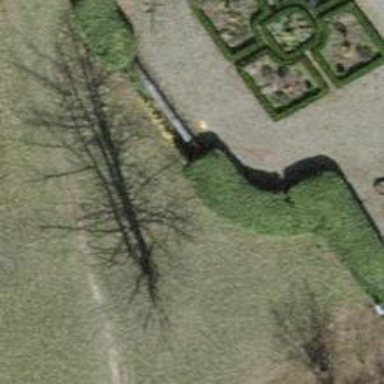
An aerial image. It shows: Wall barrier.